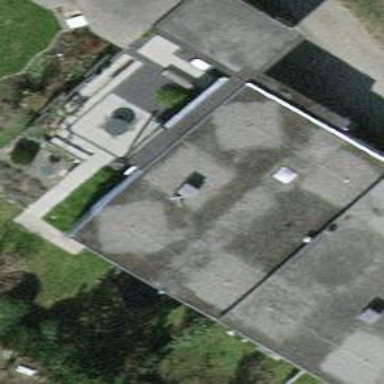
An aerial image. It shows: Terrace building.